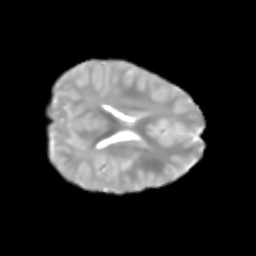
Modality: T2w
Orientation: axial
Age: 6
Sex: male
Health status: healthy